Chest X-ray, PA view. Patient: 69 years old, sex M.
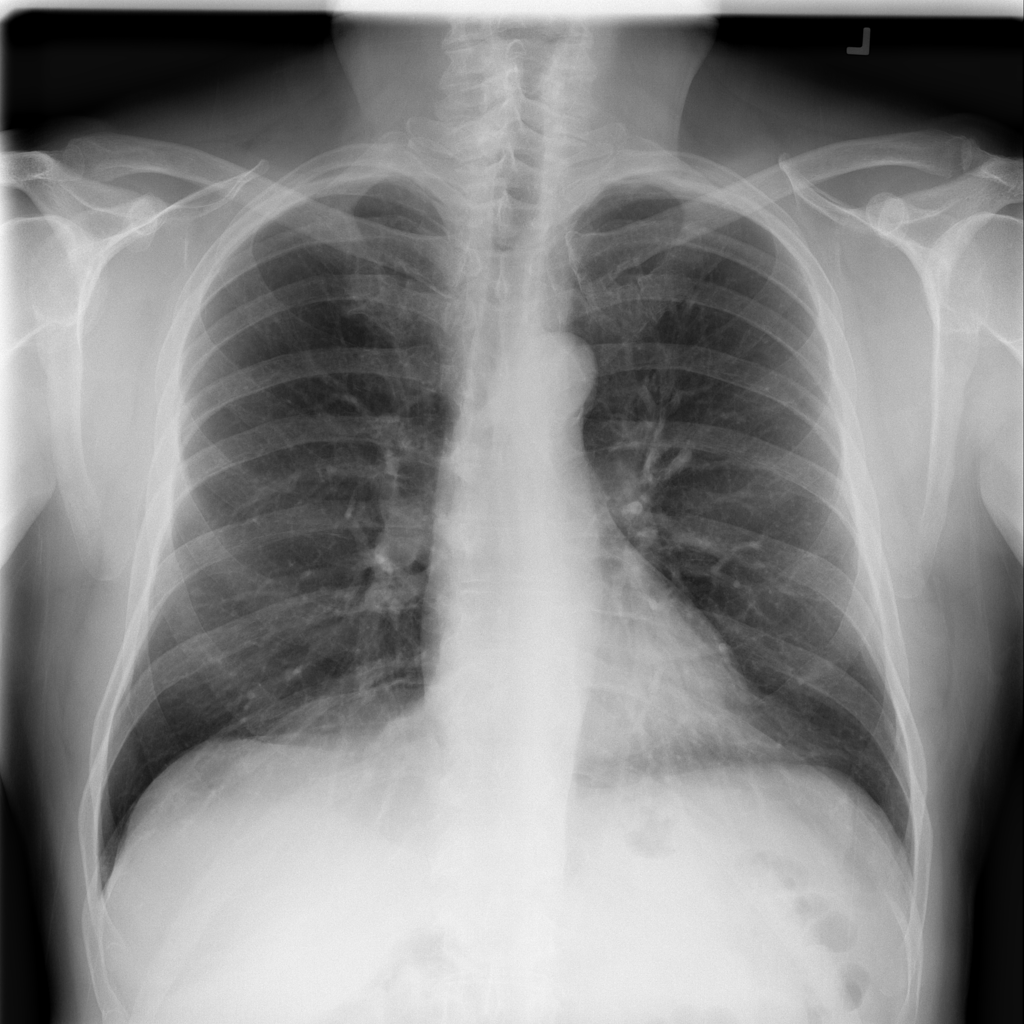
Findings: No Finding